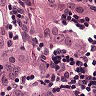
Metastatic tissue present: yes